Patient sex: M
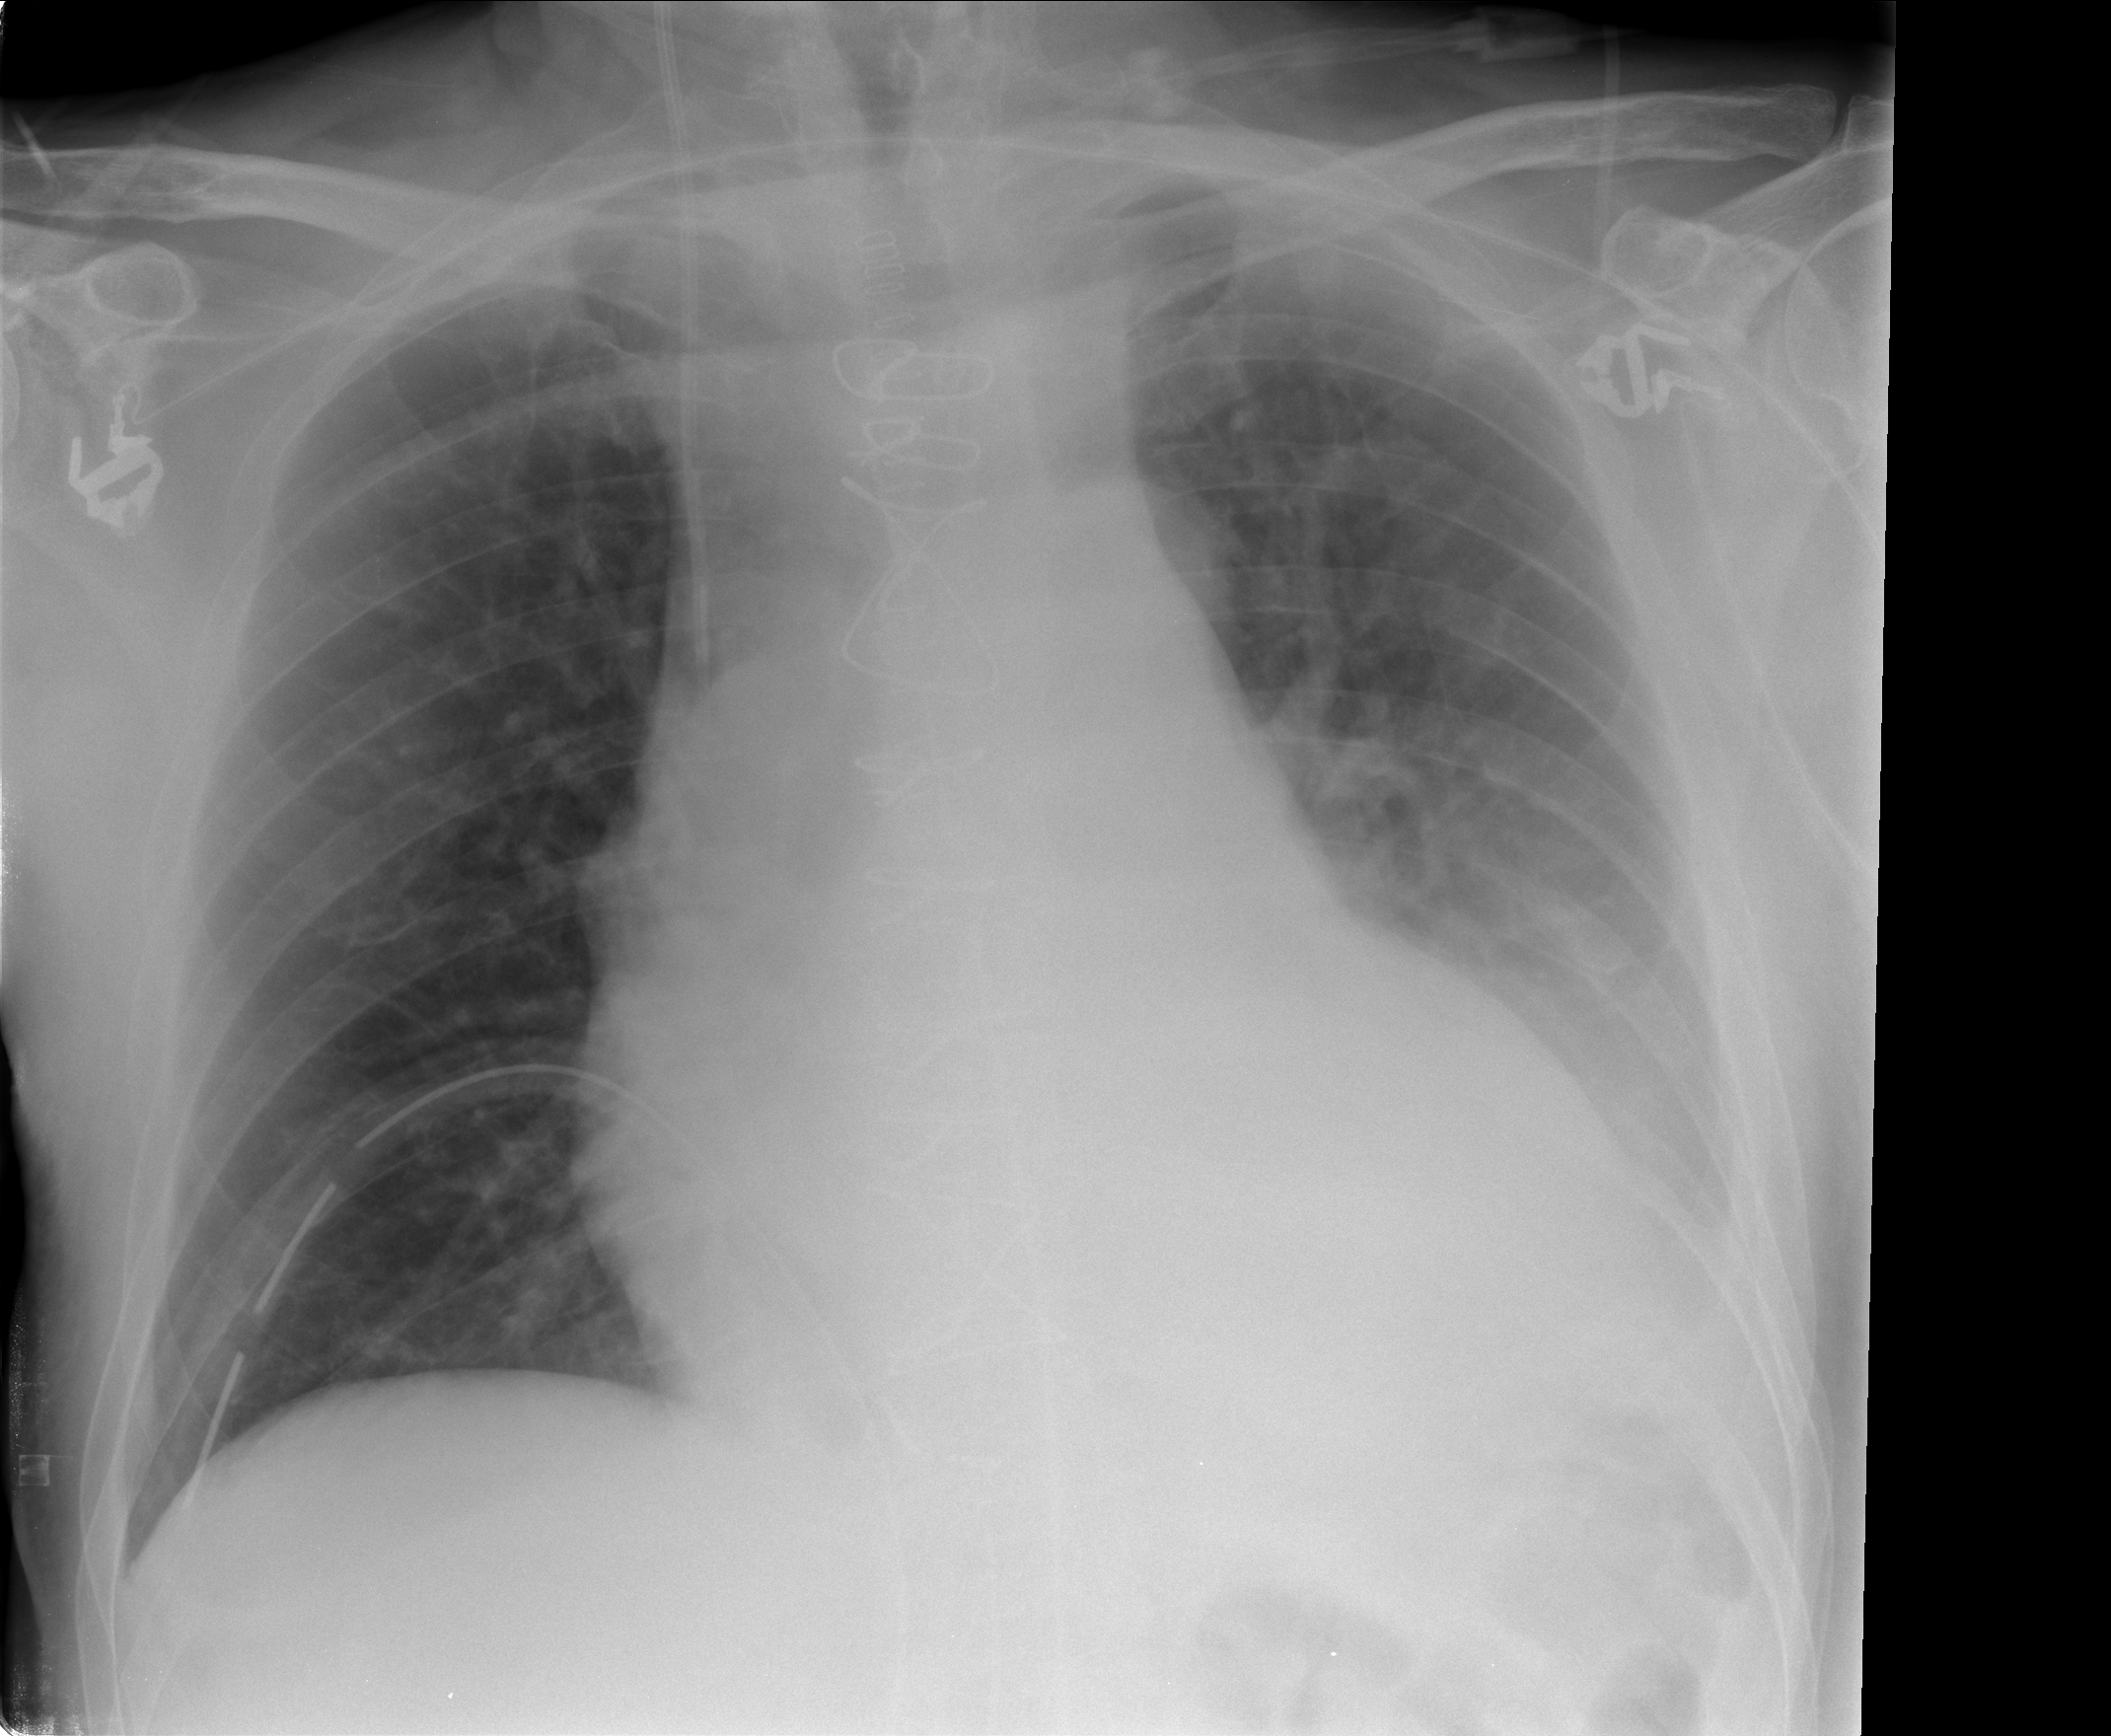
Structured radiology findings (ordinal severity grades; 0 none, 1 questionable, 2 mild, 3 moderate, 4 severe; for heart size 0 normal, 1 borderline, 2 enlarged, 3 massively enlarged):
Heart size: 2
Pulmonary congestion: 0
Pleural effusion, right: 0
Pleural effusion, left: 2
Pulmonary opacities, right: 0
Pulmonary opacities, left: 0
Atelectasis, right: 0
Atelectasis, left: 2